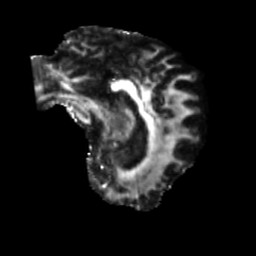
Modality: FA
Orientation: sagittal
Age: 71
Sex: female
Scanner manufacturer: siemens
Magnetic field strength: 3 T
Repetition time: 5.25 s
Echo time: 0.08 s